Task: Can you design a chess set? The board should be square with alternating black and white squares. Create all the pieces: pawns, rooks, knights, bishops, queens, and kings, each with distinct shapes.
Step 2222:
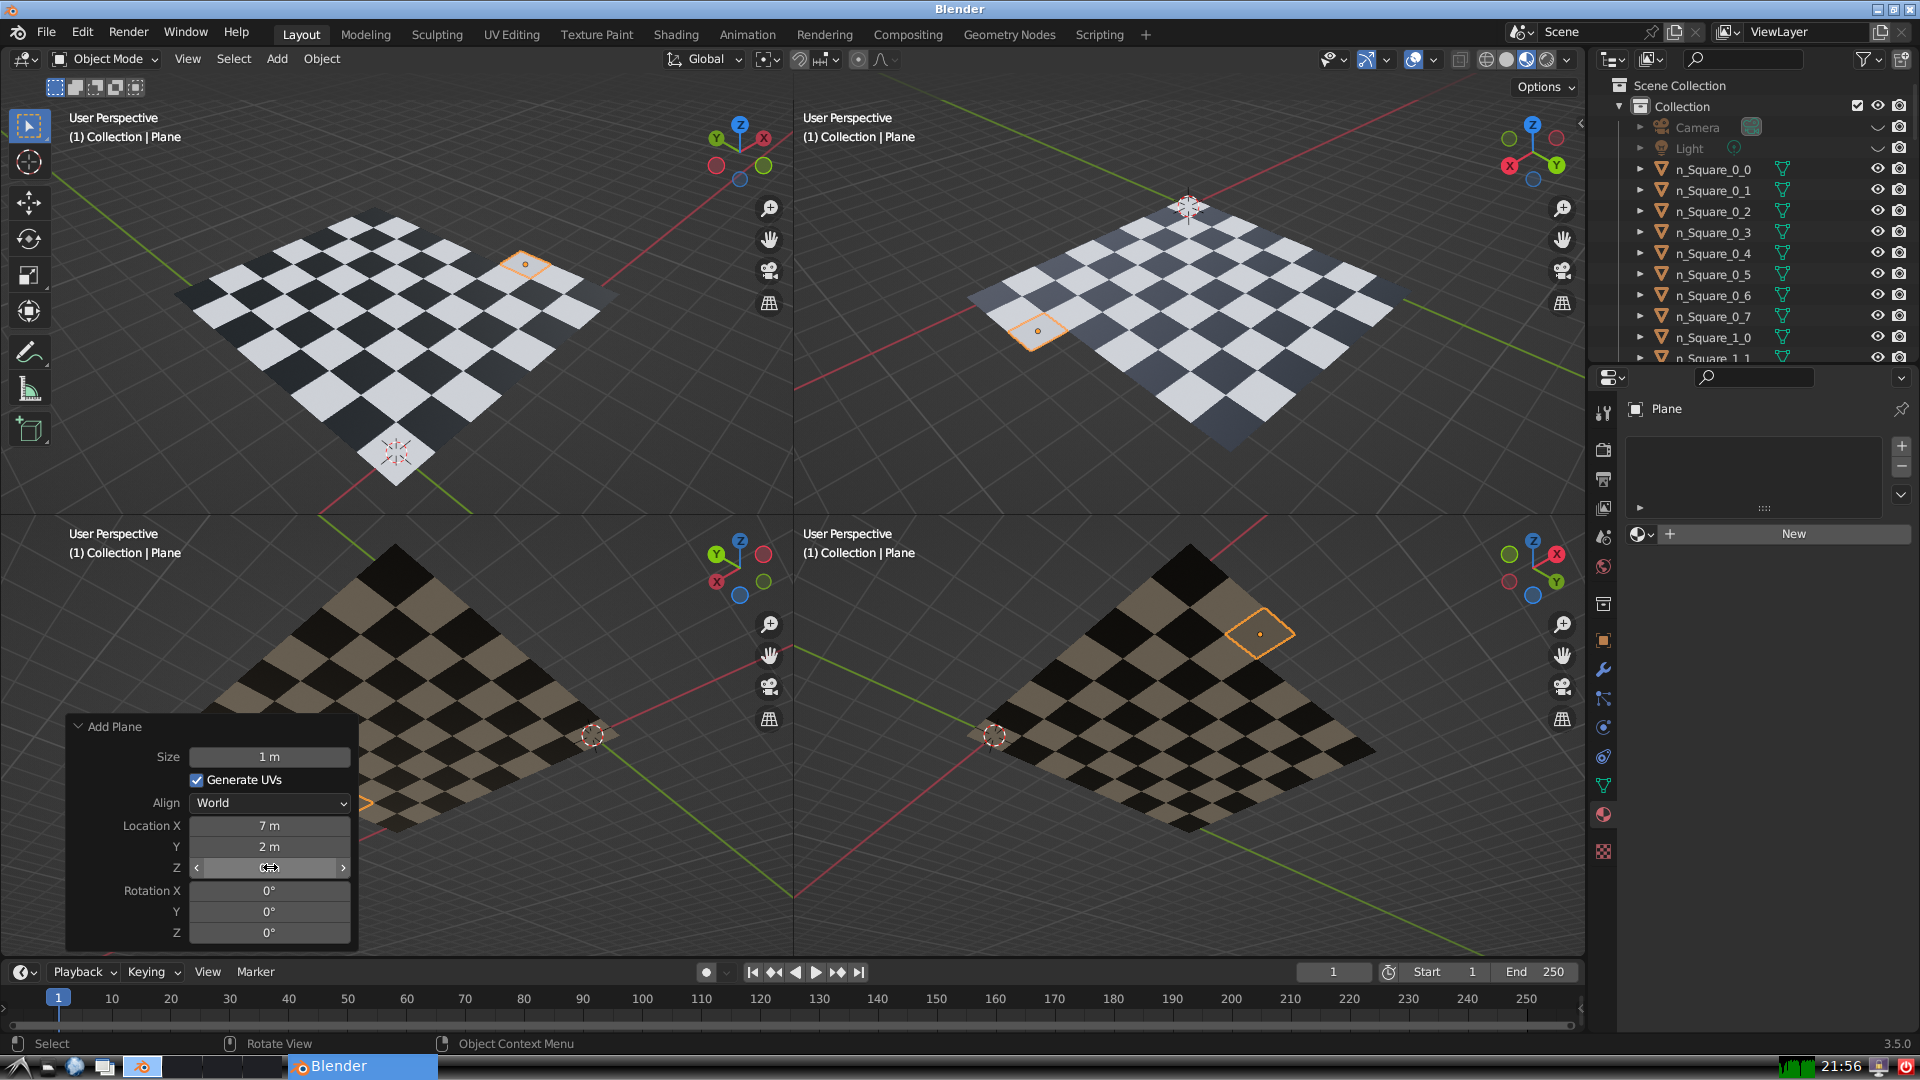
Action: {"mouse_move": [960, 540]}